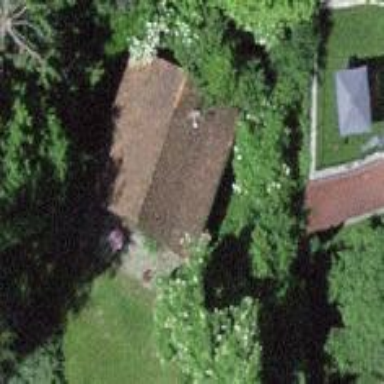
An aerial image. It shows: Rural barn.